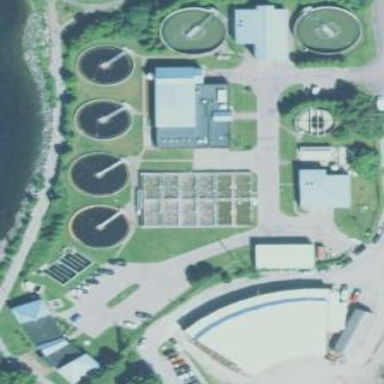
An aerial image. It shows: Industrial area with man-made wastewater plant.